Question: I am trying to analyze a twitter data by mining all the hashtags. I want to put all hashtags in a corpus and mapping this corpus to a list of words. Do you have any idea how I can to manage this problem ?
Here is a snap of my data

Here is the code that I used but I have a problem in my DTM with a 100% of sparsity
'''
step1 <- strsplit(newFile$Hashtag, "#")
step2 <- lapply(step1, tail, -1)
result <- lapply(step2, function(x){
sapply(strsplit(x, " "), head, 1)
})
result2<-do.call(c, unlist(result, recursive=FALSE))
myCorpus <- tm::Corpus(VectorSource(result2)) # create a corpus
'''
Here is information about my Corpus
'''
myCorpus
<<SimpleCorpus>>
Metadata: corpus specific: 1, document level (indexed): 0
Content: documents: 12635
'''
And my DTM
'''
<<DocumentTermMatrix (documents: 12635, terms: 6280)>>
Non-/sparse entries: <PHONE>
Sparsity : 100%
Maximal term length: 36
Weighting : term frequency (tf)
'''
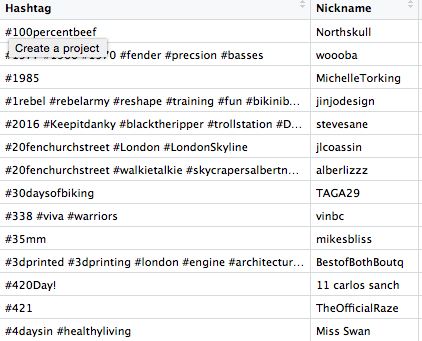
Answer: Your problem is you are using 'str_split'. You should try:
'str_extract_all("This all are hashtag #hello #I #am #a #buch #of #hashtags", "#\S+")'
'''
As results this list:
[[1]]
[1] "#hello" "#I" "#am" "#a" "#buch" "#of"
[7] "#hashtags"
'''
If your desired result is a data frame use 'simplify = T':
'''
str_extract_all("This all are hashtag #hello #I #am #a #buch #of #hashtags", "#\S+", simplify = T)
'''
As result:
'''
[,1] [,2] [,3] [,4] [,5] [,6] [,7]
[1,] "#hello" "#I" "#am" "#a" "#buch" "#of" "#hashtags"
'''